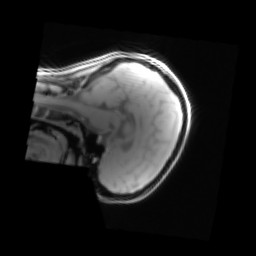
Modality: PDw
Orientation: sagittal
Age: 21
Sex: female
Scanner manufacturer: siemens
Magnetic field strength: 3 T
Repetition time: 0.25 s
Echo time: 0.00103 s